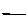
Label: line